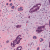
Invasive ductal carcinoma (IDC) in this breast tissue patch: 1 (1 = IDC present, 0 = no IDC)